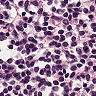
Metastatic tissue present: no